Question: I am having an issue with the selected color of the logo on the actiobar. As in the screenshot below, the selection doesn't start at the start of the actionbar, and it actually goes beyond the image itself. The image ends 2px after the divider but the selection extends further than that.
I set the icon with android:logo="@drawable/ic_action_menu" in the manifest and I am using ActionBarSherlock. I have checked my custom styles and can't find anything that could cause this. All the sub activities work fine when showing the home icon as up.
Any help would be really appreciated!
Some of my relevant code:
'''
protected void actionBarSetup() {
ActionBar ab = getSupportActionBar();
ab.setDisplayShowTitleEnabled(true);
ab.setHomeButtonEnabled(true);
}
<activity
android:name="MainActivityWrapper"
android:configChanges="orientation|keyboardHidden|screenSize"
android:icon="@drawable/ic_action_menu"
android:label="@string/title_main"
android:launchMode="singleTop" >
</activity>
'''
I am also using the SlidingMenu library if that may be related.

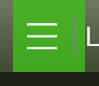
Answer: Seems like some part of the code leaves some space here for the "up-arrow" (namely the one painting the selection) whilest another part of the codes doesn't (namely the one drawing the image itself). Can you post the manifest part for the Activity and the onCreate() method too?